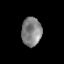
Tissue: prostate
Cell type: Epithelial cells
Senescence score: 0.314
Nuclear area (px): 560
Mean DAPI intensity: 131.393